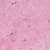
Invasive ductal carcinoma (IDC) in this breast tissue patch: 0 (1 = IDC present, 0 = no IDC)